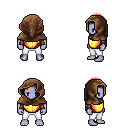
a pixel art fantasy rpg character, male body template, dark elf, purple skin, gold chest armor, white pants, red long bangs hairstyle, cloth hood, leather bracers, four views (front, back, left, right), 2x2 character sprite sheet, small pixel art, hard edges, no anti-aliasing